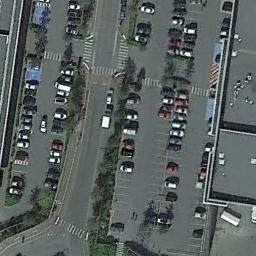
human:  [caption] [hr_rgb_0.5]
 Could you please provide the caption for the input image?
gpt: More than a half of the cars in the parking lot are black .

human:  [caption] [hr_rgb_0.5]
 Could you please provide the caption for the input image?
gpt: The parking lot has some parked cars .

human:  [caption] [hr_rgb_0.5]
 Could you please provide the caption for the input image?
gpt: There are many different colored cars in the parking lot .

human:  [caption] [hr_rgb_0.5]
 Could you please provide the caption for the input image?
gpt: There are some cars on the parking lot .

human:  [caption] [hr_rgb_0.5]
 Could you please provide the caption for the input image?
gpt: There are some green bushes and buildings beside the parking lot .